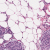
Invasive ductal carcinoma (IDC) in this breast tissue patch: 1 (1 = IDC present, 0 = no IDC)